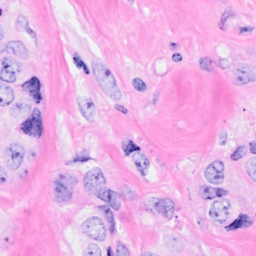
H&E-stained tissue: Breast